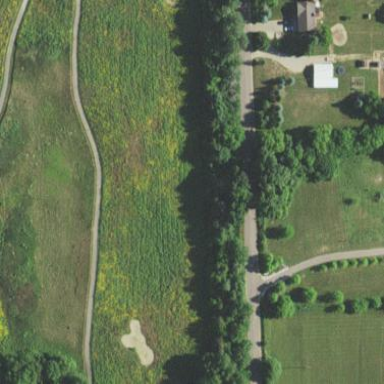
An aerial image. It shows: Golf fairway surrounded by grass.